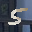
Label: 5